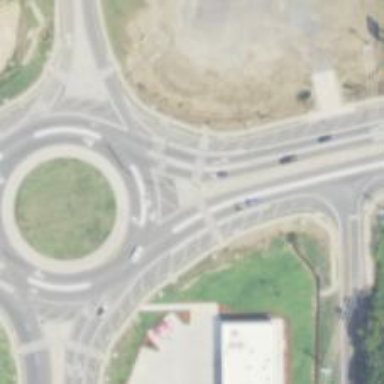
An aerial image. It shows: Traffic island located on footway.